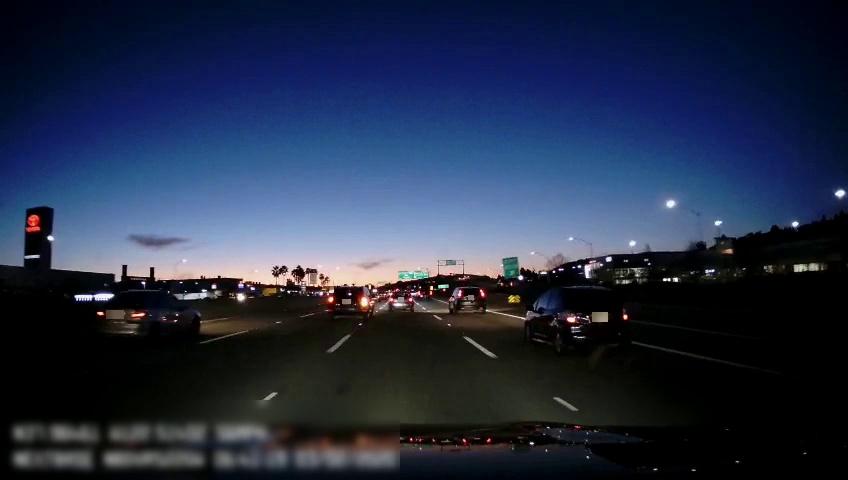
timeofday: Night
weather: Other
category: Drivable Space
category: Vehicles | SUV
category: Vehicles | SUV
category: Vehicles | SUV
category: Vehicles | Car
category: Vehicles | Car
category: Vehicles | Car
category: Vehicles | Car
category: Lanes | Current Lane
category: Lanes | Current Lane
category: Lanes | Alternate Lane
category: Lanes | Alternate Lane
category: Lanes | Alternate Lane
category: Lanes | Alternate Lane
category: Traffic | Signs
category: Traffic | Signs
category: Traffic | Signs
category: Traffic | Signs